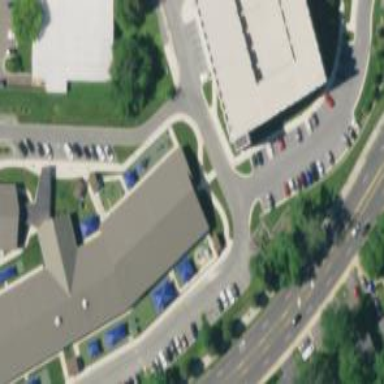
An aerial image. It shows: Kindergarten building.